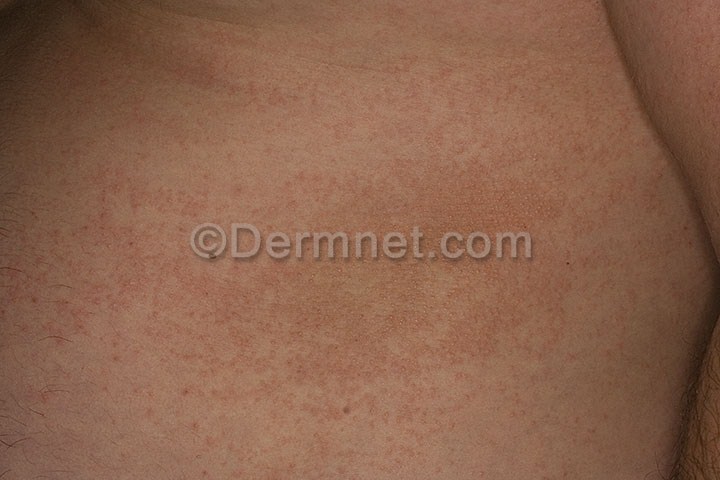
Disease: Eczema Photos